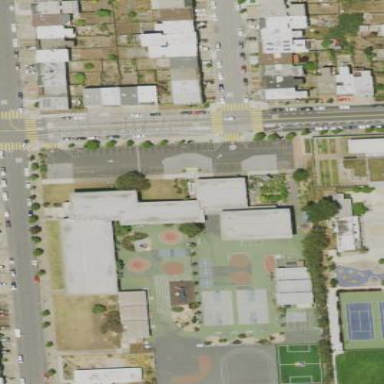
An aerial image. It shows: School.